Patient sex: F
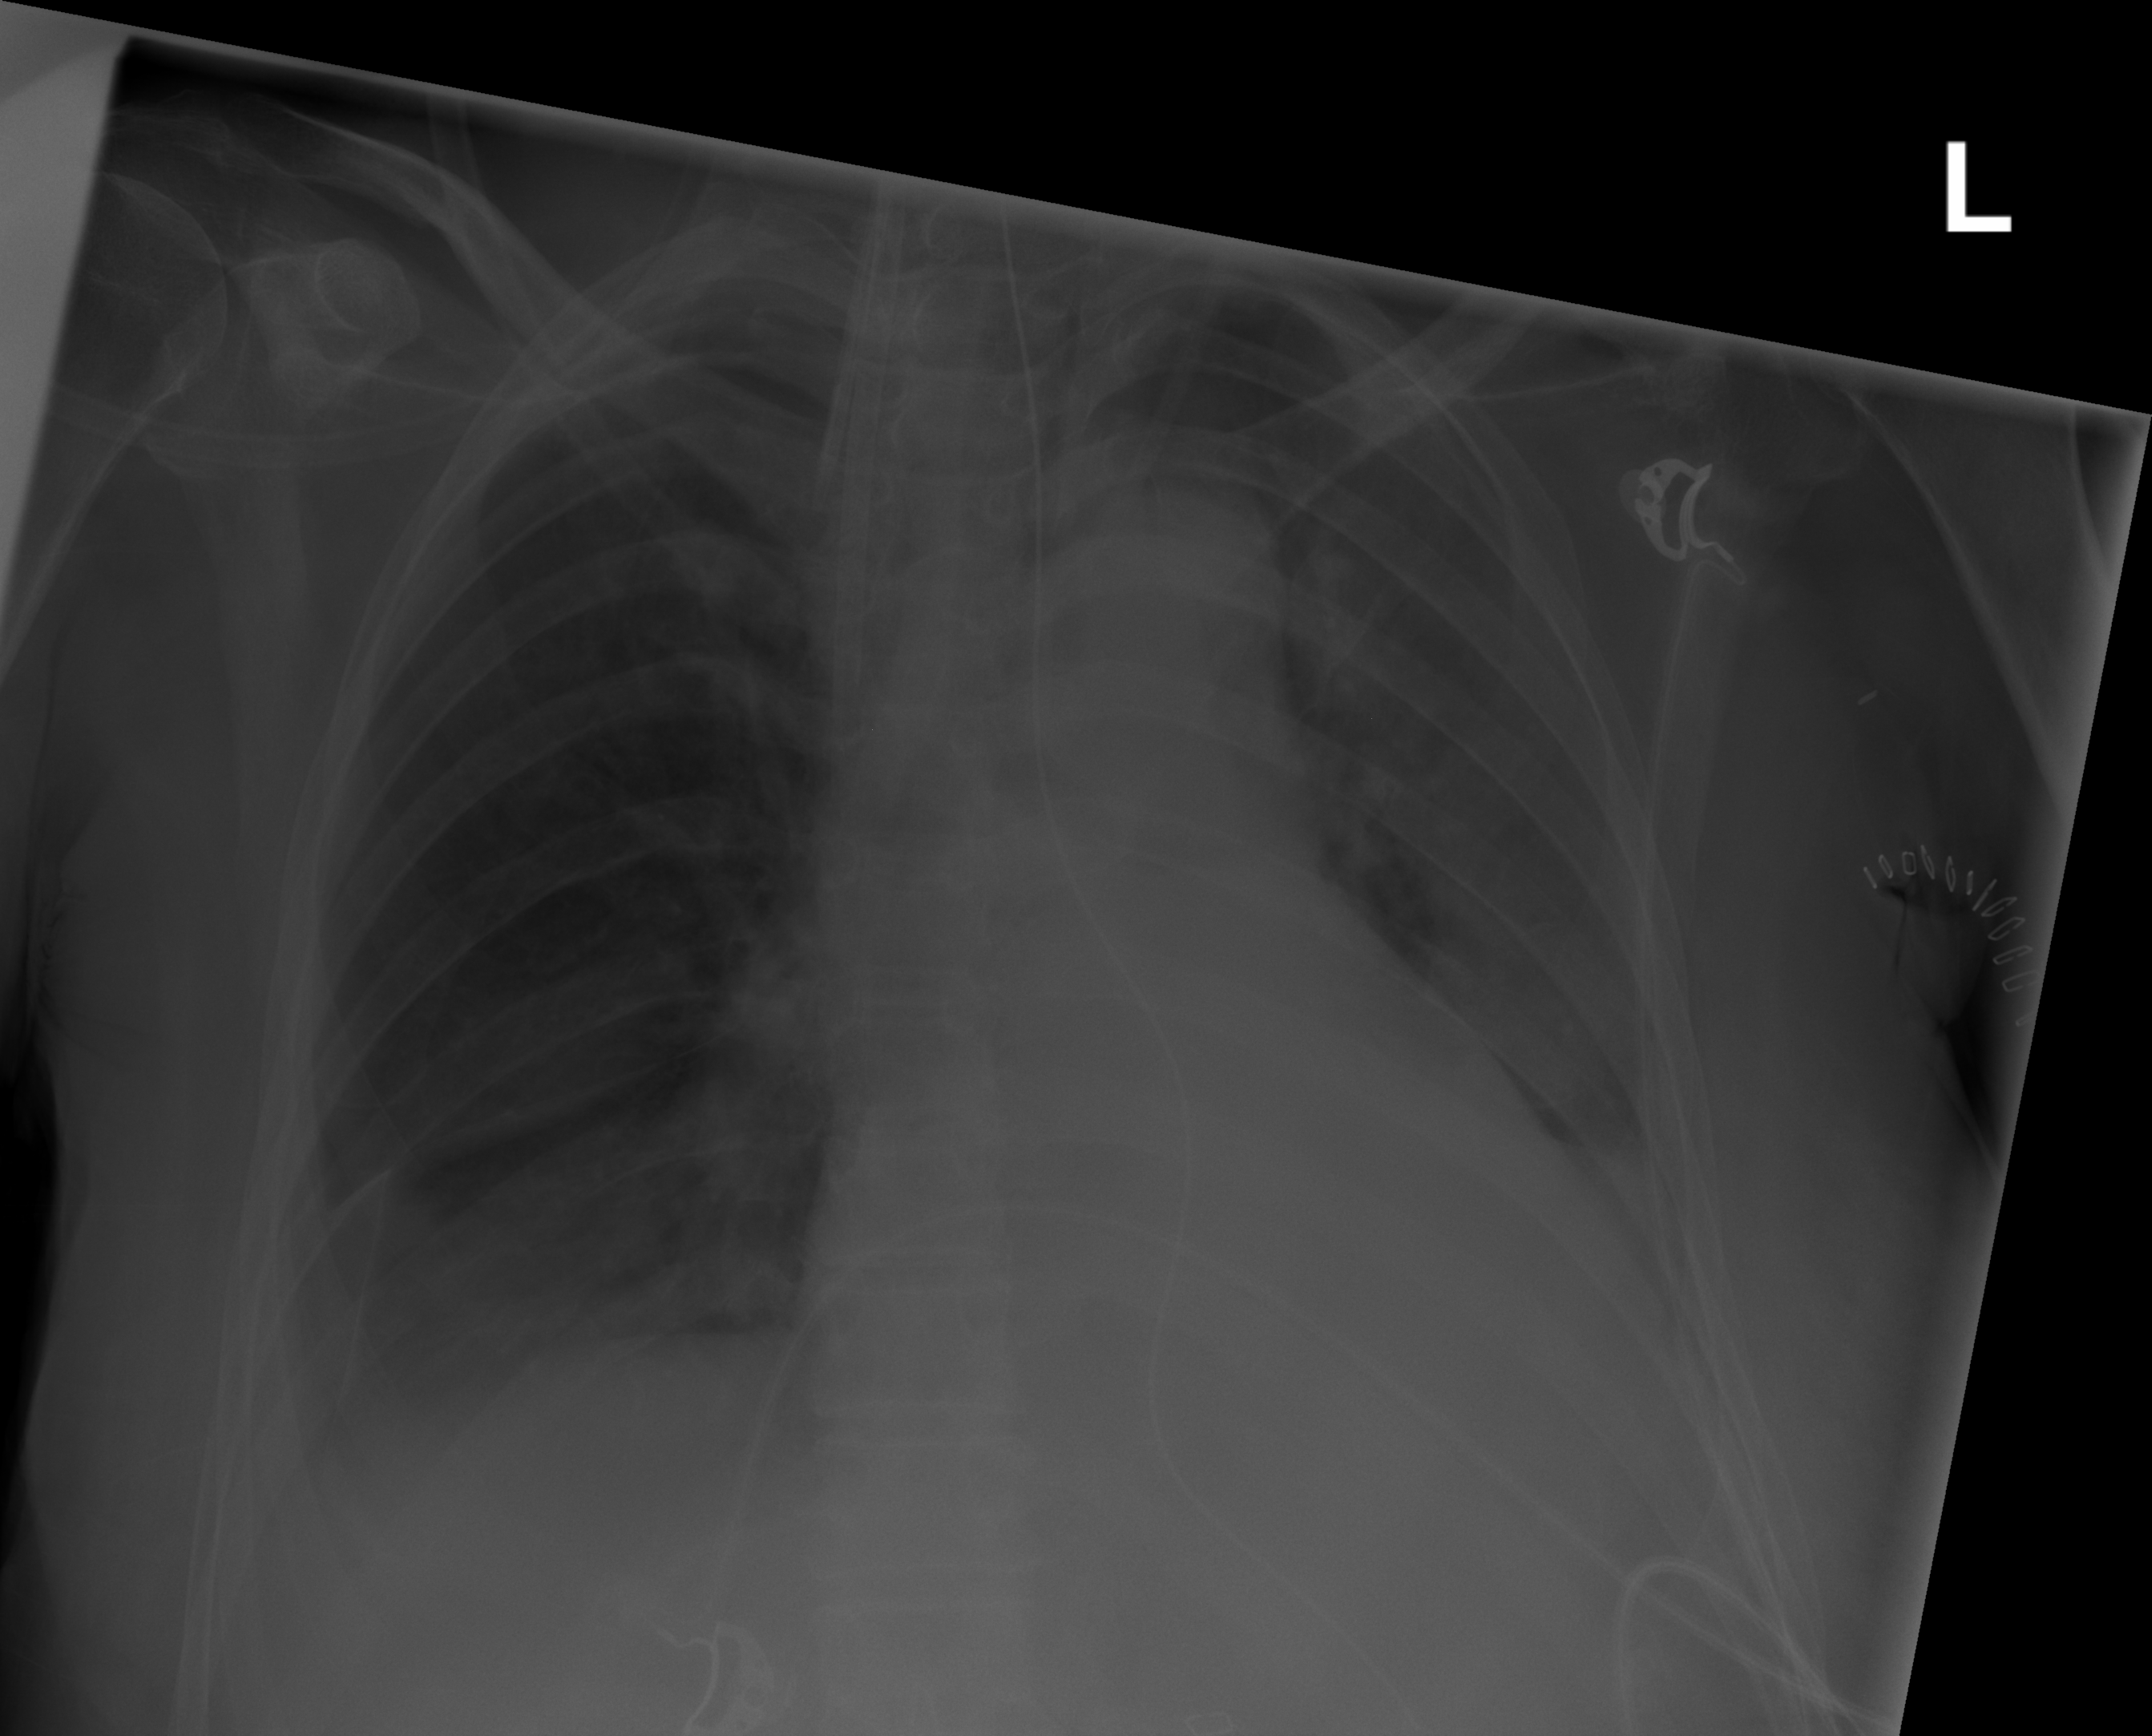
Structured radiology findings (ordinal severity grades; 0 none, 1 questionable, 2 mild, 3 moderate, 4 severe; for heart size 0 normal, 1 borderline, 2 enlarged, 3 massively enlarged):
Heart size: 0
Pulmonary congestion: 0
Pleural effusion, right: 2
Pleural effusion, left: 2
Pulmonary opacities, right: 0
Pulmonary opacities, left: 0
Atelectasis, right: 2
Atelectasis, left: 2